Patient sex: F
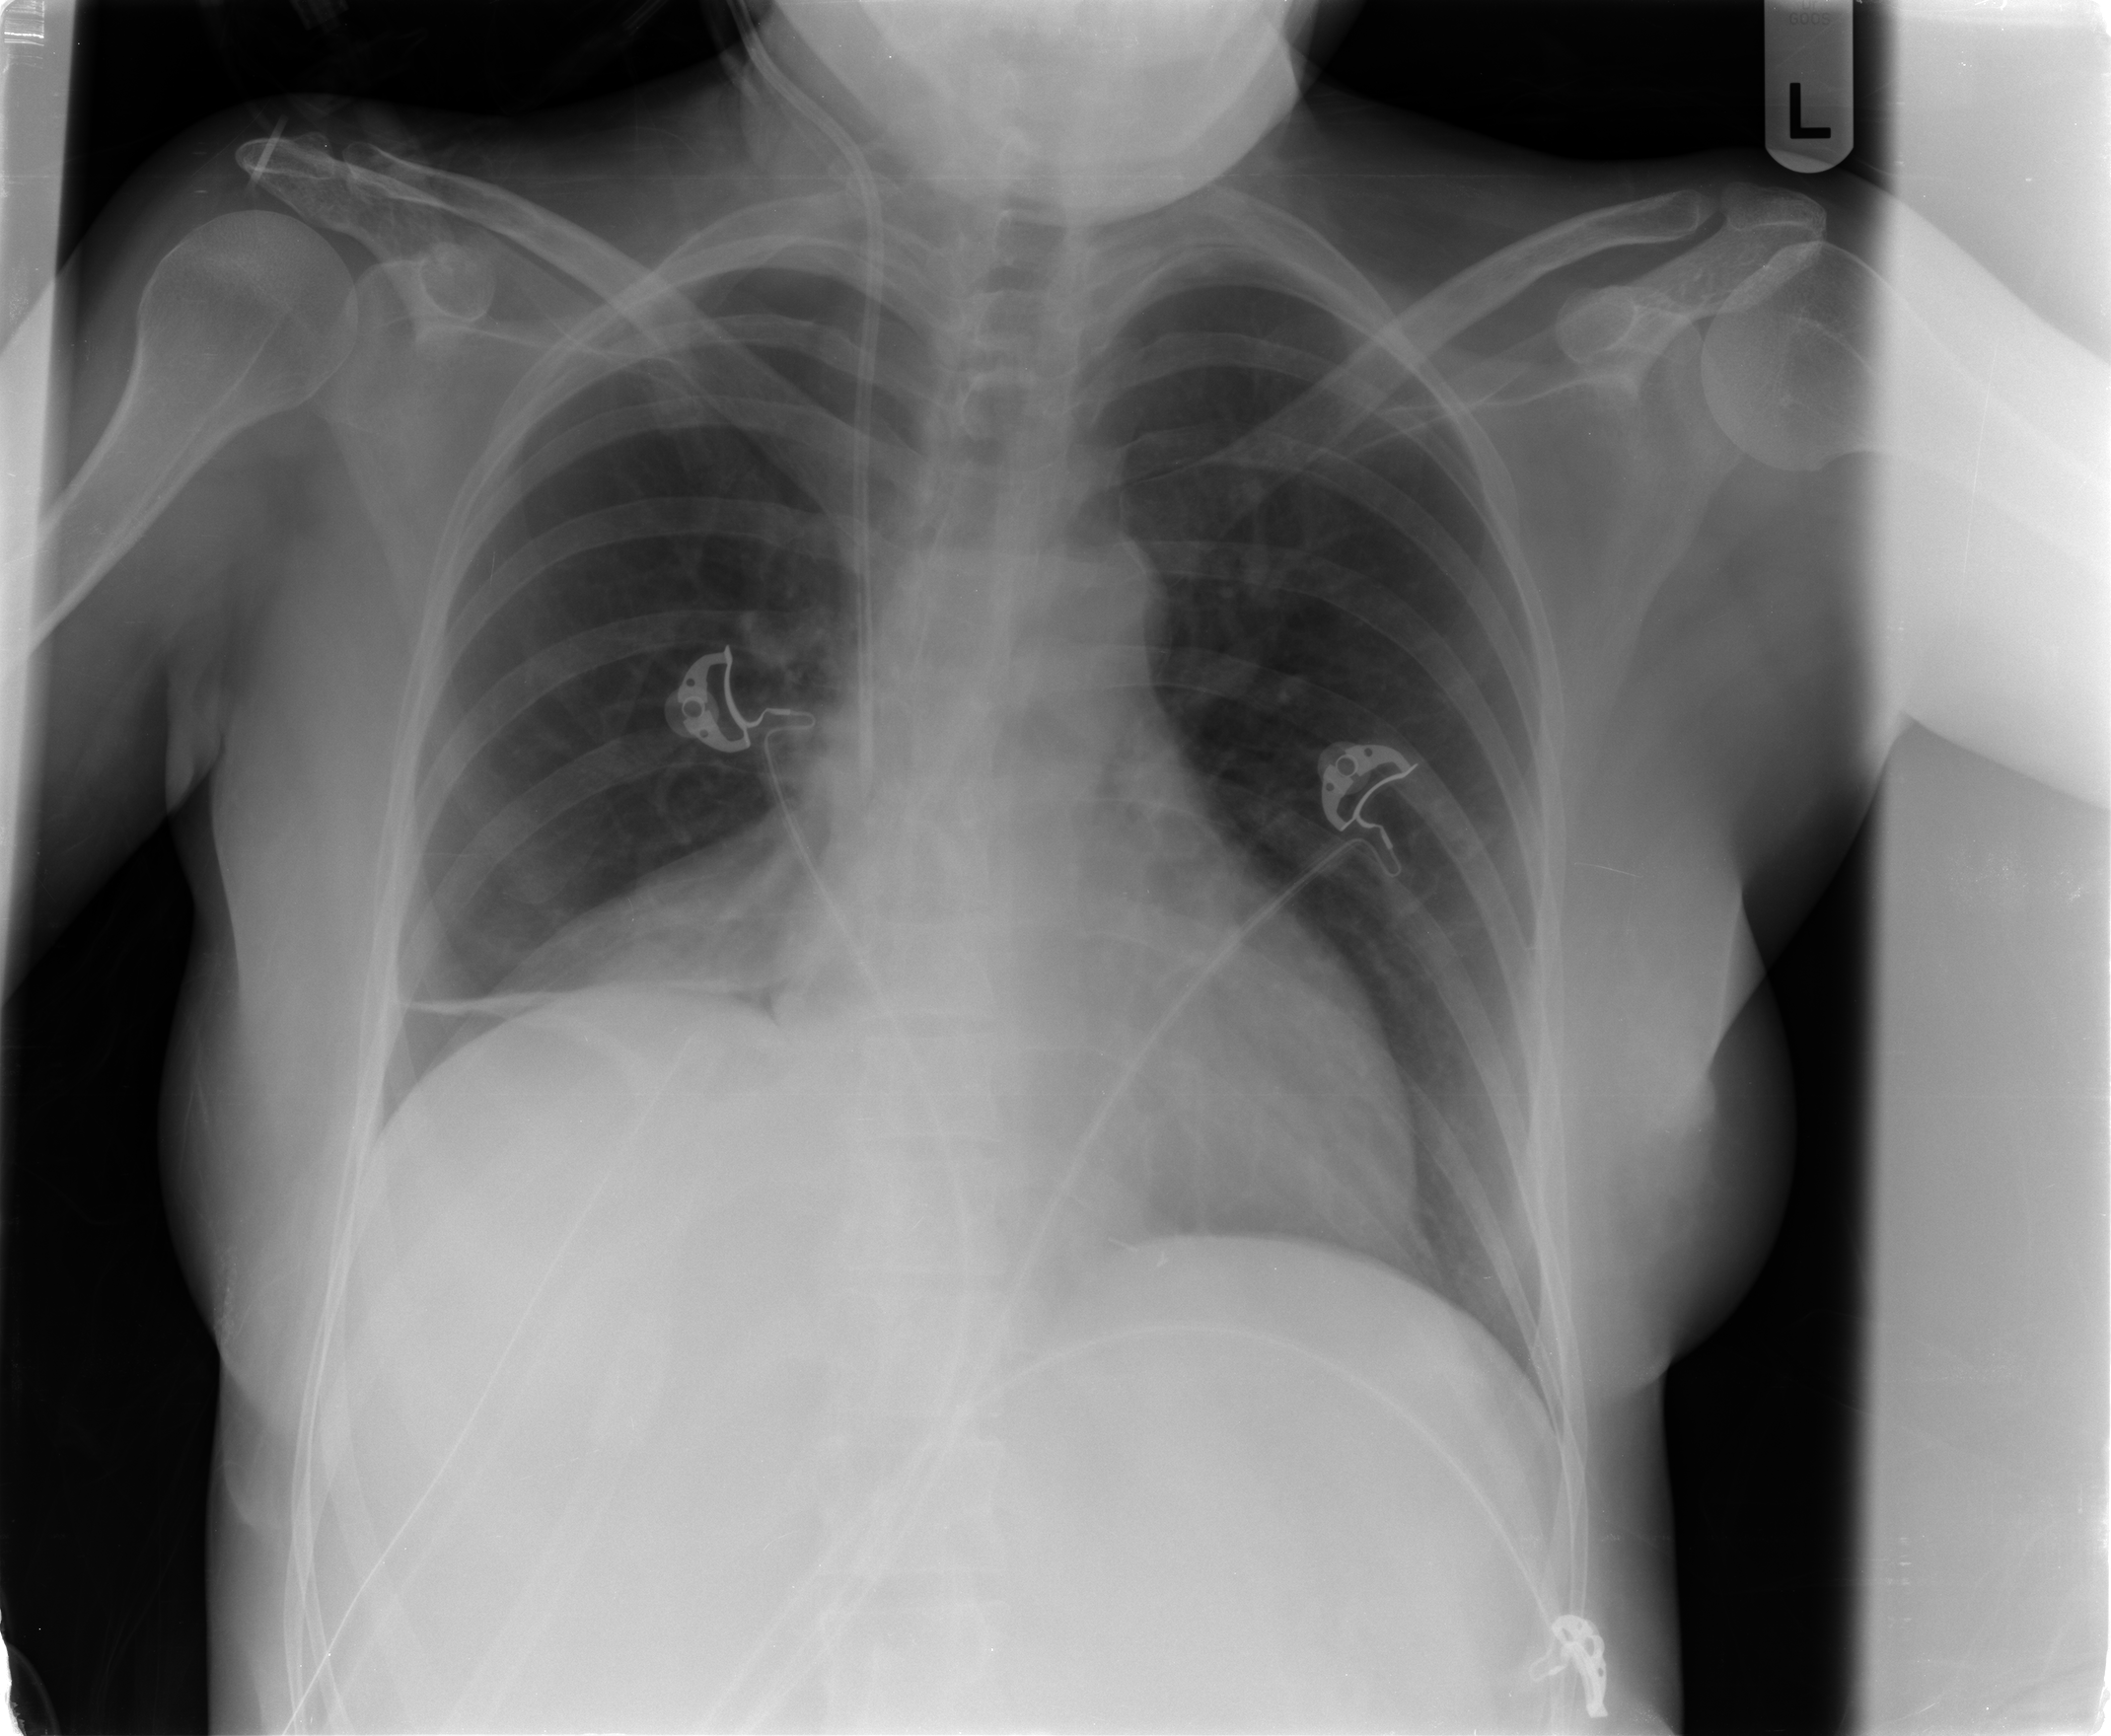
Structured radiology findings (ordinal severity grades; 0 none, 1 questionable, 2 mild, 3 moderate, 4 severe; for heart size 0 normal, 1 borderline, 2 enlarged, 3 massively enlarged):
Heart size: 0
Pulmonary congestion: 0
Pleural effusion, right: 0
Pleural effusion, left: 0
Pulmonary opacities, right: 0
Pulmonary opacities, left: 0
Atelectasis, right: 1
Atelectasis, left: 0